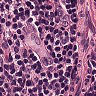
Metastatic tissue present: no